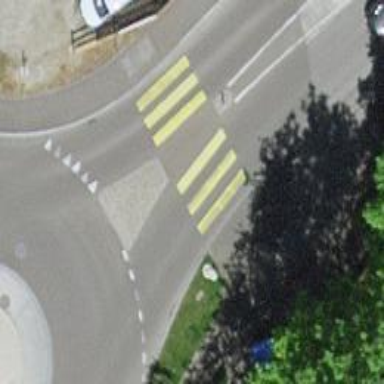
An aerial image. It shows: Uncontrolled zebra crossing with central island.